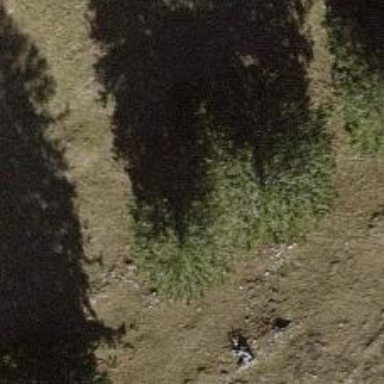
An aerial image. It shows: Single tag "natural: tree."